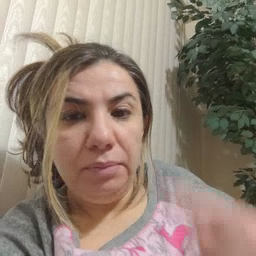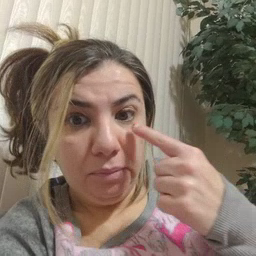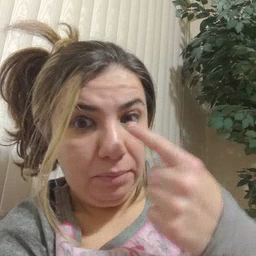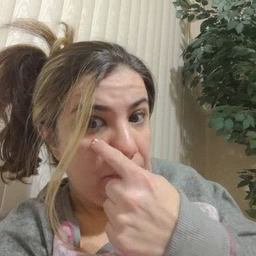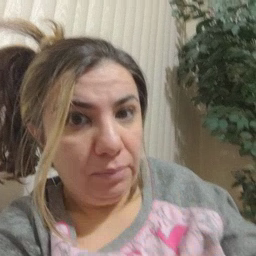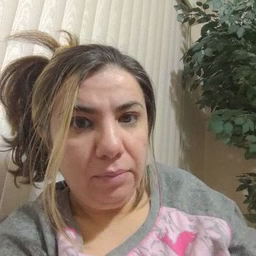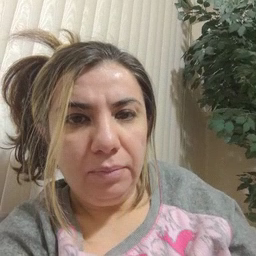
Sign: eye